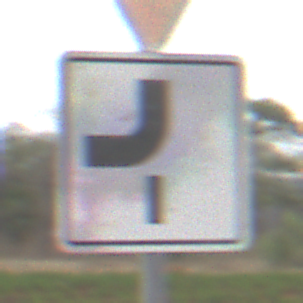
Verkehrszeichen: VerlaufVorfahrtsstrasse7
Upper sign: VorfahrtGewaehren
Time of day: Midday
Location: Outdoor (Nature)
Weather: PartlyCloudy
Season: NotSpecified
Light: Natural